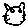
Label: cat